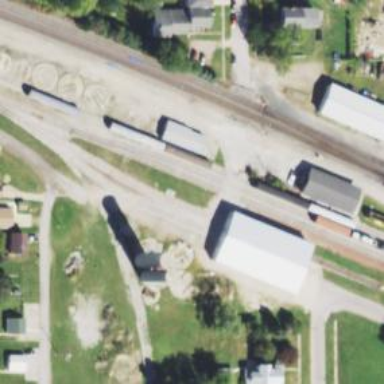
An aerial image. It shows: Preserved railway.